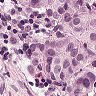
Metastatic tissue present: yes